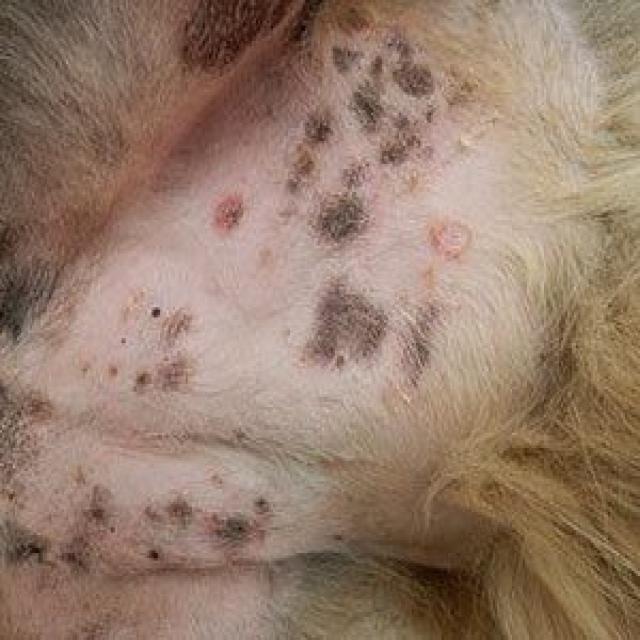
Canine dermatitis — inflammation of the skin presenting with erythema, pruritus, papules, and excoriation. May be allergic, contact, or atopic in origin.